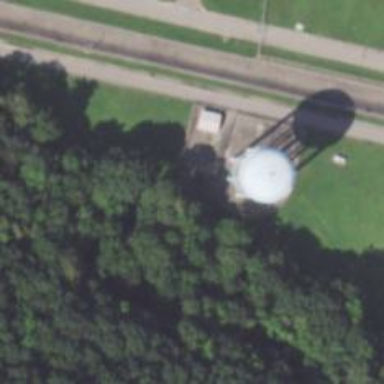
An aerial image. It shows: Water tower that is man-made.